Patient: sex M, age 46
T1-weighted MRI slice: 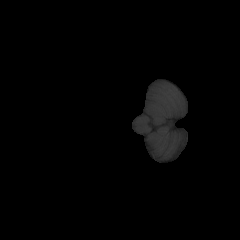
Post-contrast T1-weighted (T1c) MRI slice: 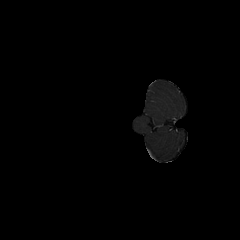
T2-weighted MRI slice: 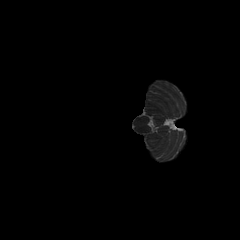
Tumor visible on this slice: no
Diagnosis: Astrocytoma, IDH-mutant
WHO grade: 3